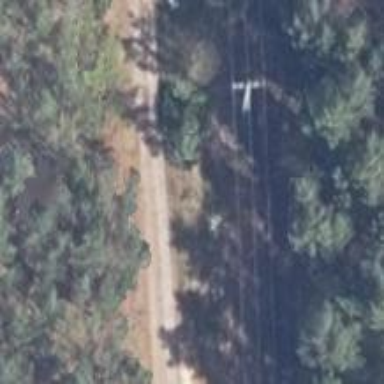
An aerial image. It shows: Power pole.